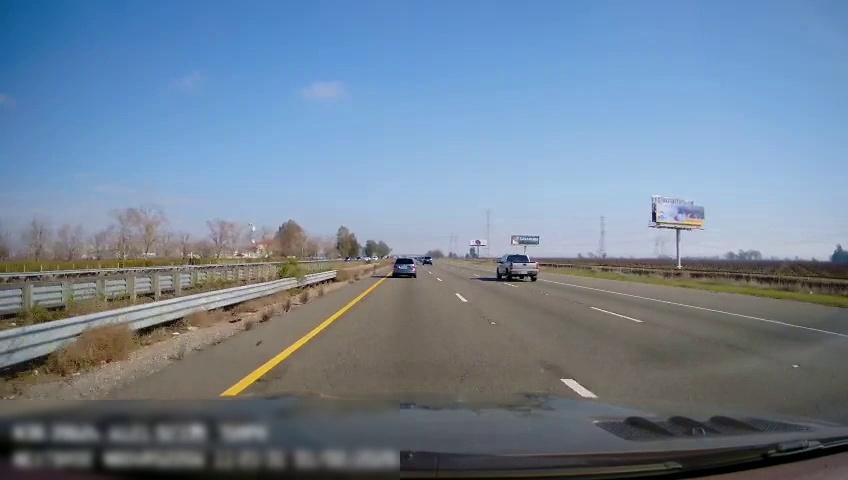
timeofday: Day
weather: Sunny
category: Drivable Space
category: Vehicles | Car
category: Vehicles | Car
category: Vehicles | Car
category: Lanes | Current Lane
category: Lanes | Current Lane
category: Lanes | Alternate Lane
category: Lanes | Alternate Lane